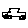
Label: car